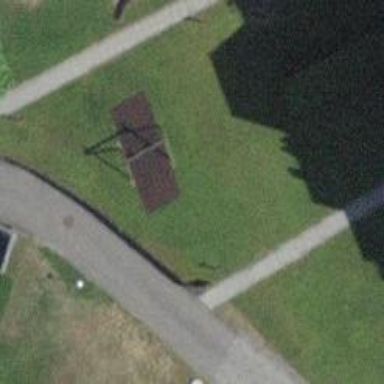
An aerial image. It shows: Playground with swings.